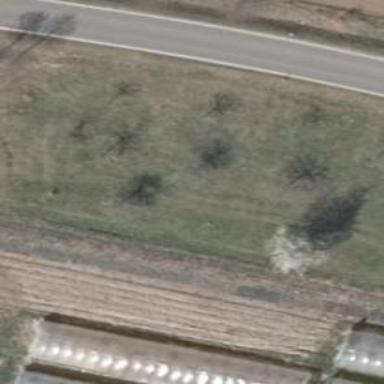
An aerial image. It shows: Row of broadleaved trees.